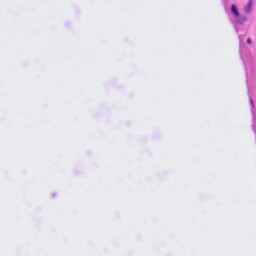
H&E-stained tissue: Tonsil